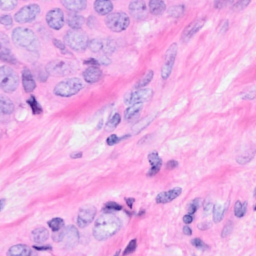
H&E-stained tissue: Breast